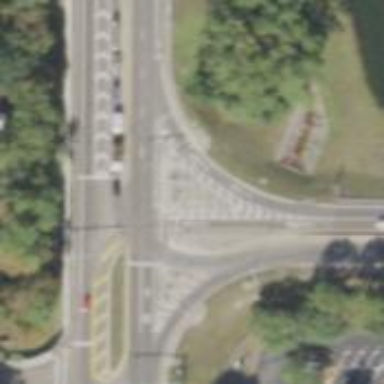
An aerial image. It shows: Footway that serves as traffic island.